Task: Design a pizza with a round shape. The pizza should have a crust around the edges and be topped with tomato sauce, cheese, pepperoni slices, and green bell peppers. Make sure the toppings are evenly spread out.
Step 372:
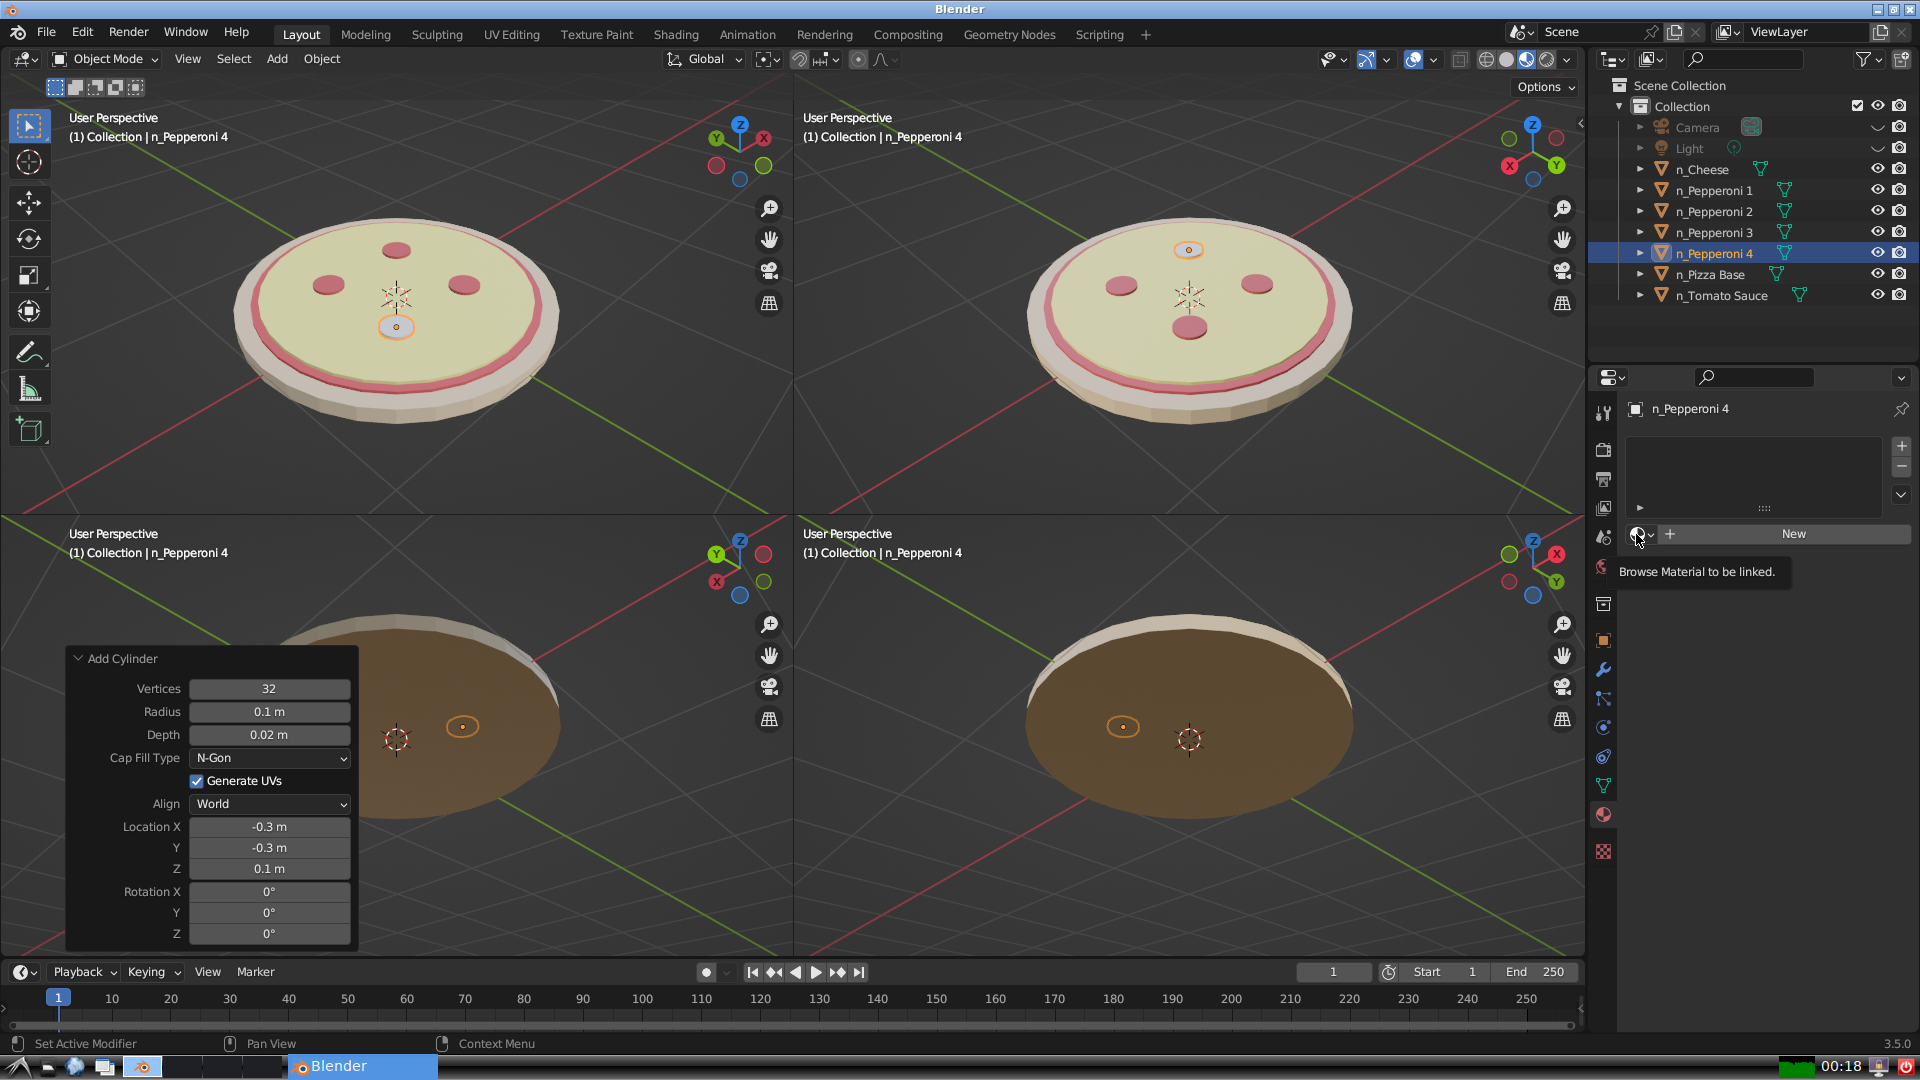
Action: click: no